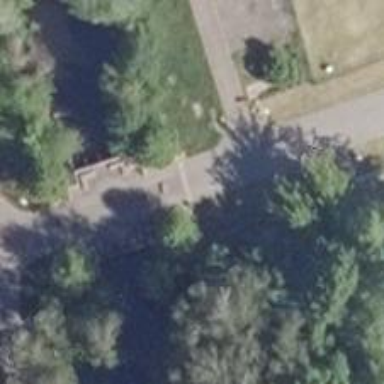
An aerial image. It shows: Asphalt path that serves as bridge.